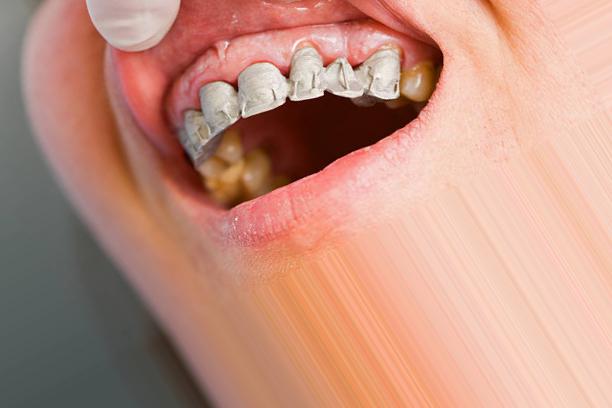
Condition: Tooth Discoloration